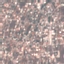
Land use / land cover class: Residential